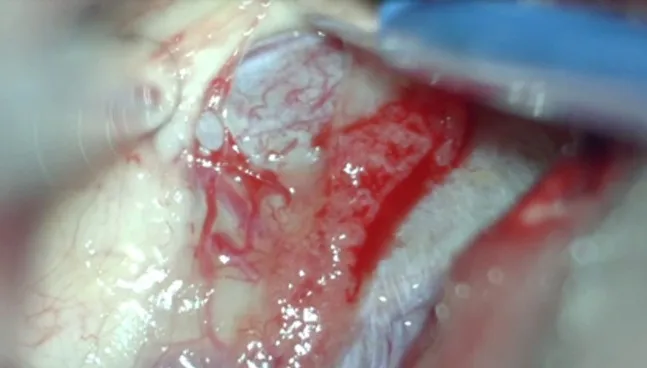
intra-operative image of the lesion seen through a right transcortical transventricular approach.
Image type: medical_photograph (other_medical_photograph)